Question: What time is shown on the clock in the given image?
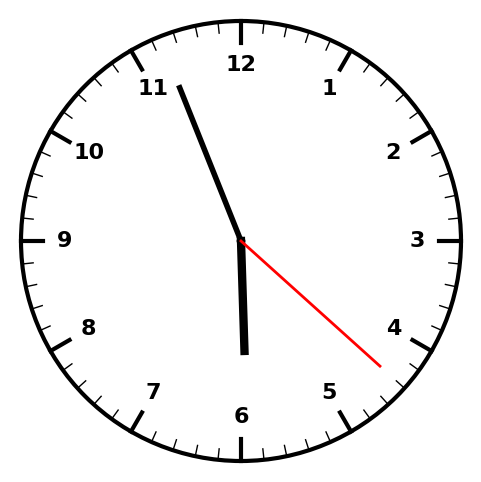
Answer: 05:56:22